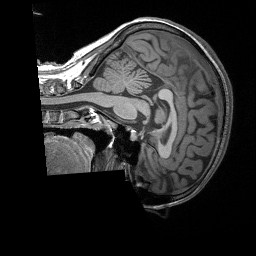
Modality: T1w
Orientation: sagittal
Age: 21
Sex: female
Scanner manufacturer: siemens
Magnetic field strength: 3 T
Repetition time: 1.9 s
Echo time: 0.00252 s